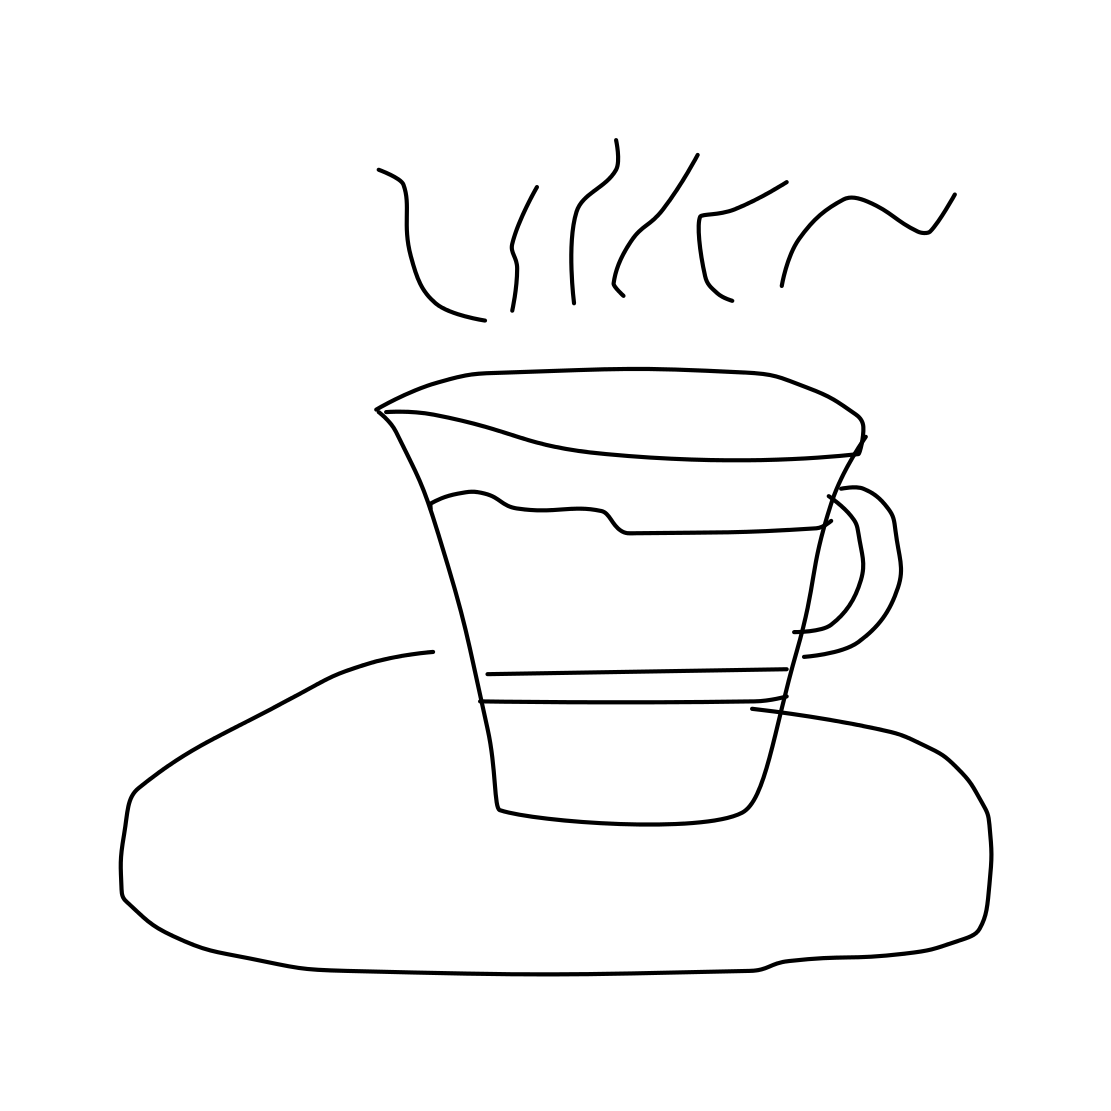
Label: cup